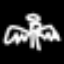
Label: angel